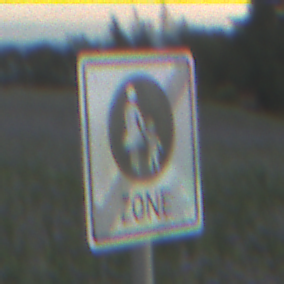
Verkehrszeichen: EndeFussgaengerzone
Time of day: SunriseSunset
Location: Outdoor (Nature)
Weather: PartlyCloudy
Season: NotSpecified
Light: Natural